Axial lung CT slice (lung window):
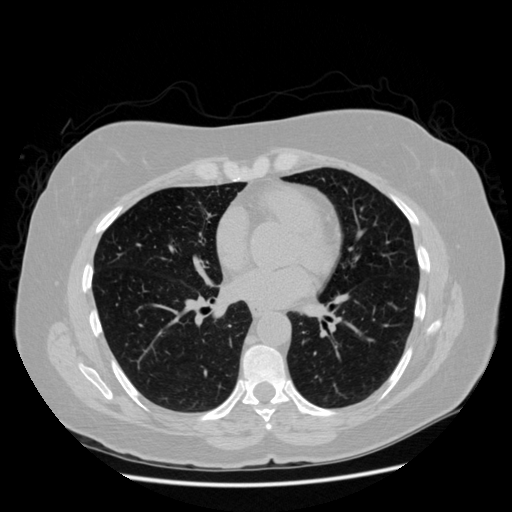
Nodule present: no